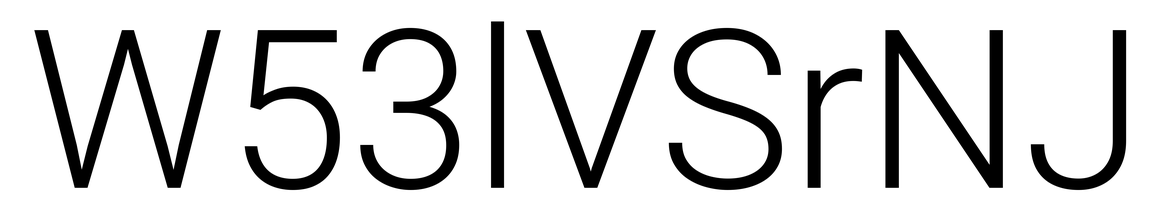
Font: Roboto_Light